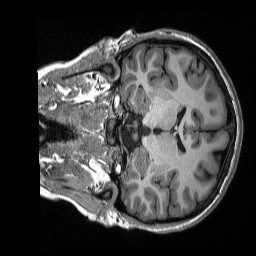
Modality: T1w
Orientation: coronal
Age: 24
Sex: female
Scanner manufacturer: siemens
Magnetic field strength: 3 T
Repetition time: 2.3 s
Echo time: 0.00298 s